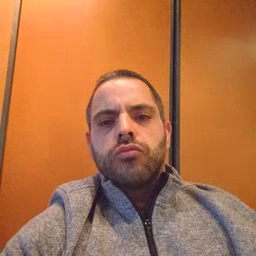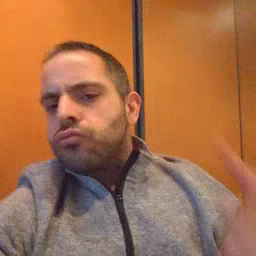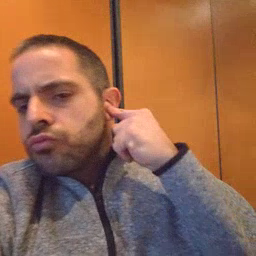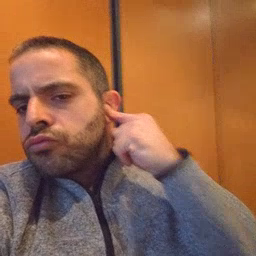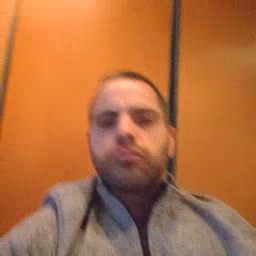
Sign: ear